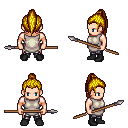
a pixel art fantasy rpg character, male body template, human, light skin, white tunic, metal pants, blonde long topknot hairstyle, black shoes, spear, four views (front, back, left, right), 2x2 character sprite sheet, small pixel art, hard edges, no anti-aliasing